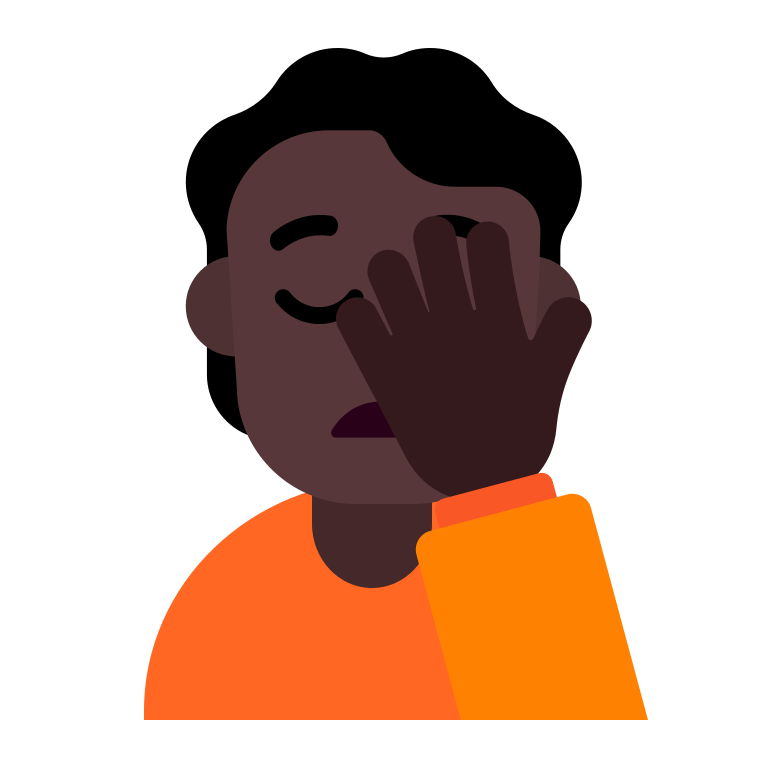
person facepalming flat dark